Field crop: tomato
Growth stage: 1
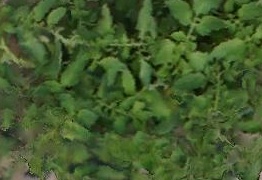
Species: tomato